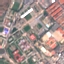
Label: Industrial